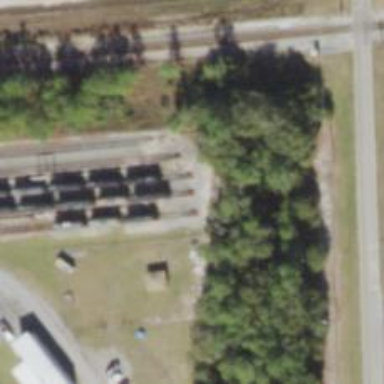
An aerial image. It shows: Rail spur service.